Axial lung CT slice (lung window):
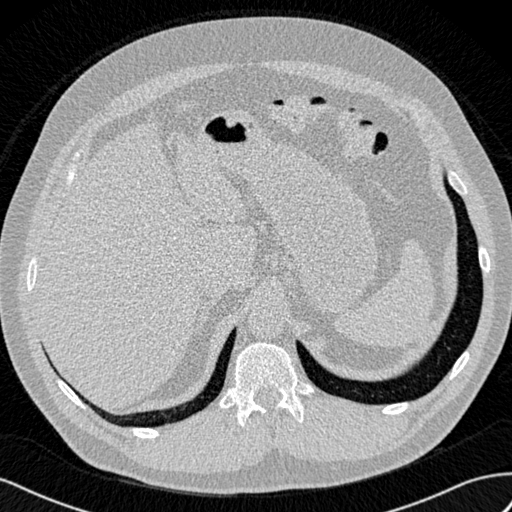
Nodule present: no